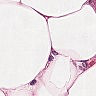
Metastatic tissue present: no